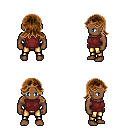
a pixel art fantasy rpg character, male body template, human, dark skin, maroon sleeveless shirt, gold greaves, brown loose hair, bronze tiara, four views (front, back, left, right), 2x2 character sprite sheet, small pixel art, hard edges, no anti-aliasing